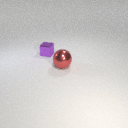
small purple metal cube to the left of large red metal sphere